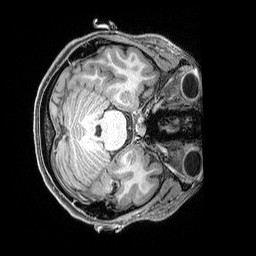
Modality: T1w
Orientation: axial
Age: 22
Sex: female
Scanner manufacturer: siemens
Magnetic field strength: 3 T
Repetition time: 2.3 s
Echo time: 0.00298 s